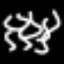
Label: frog